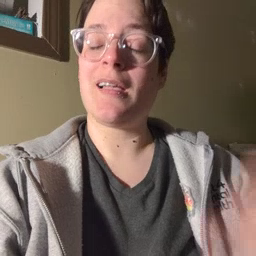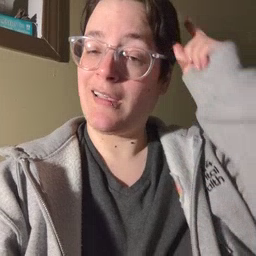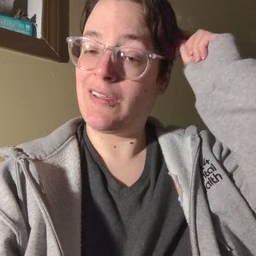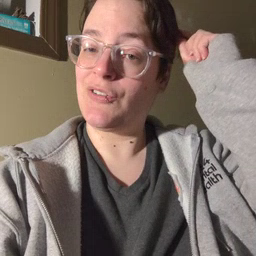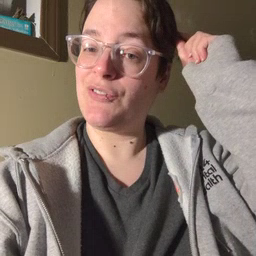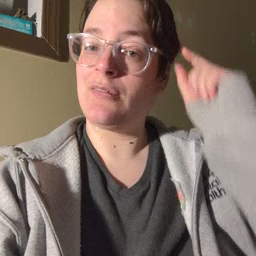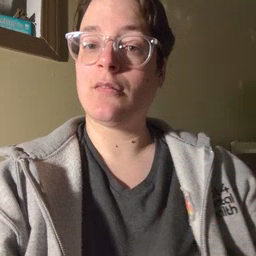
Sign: hair